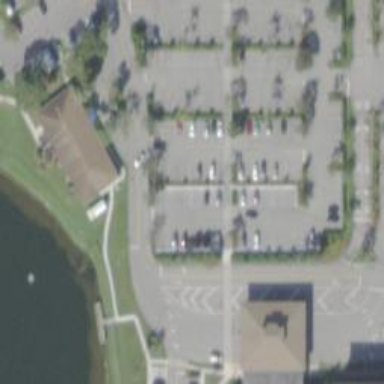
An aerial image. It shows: Parking space.